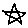
Label: star